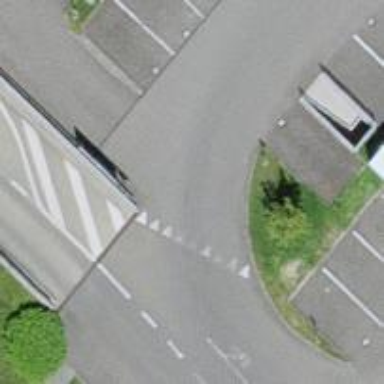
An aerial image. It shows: Road serving as parking aisle.